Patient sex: M
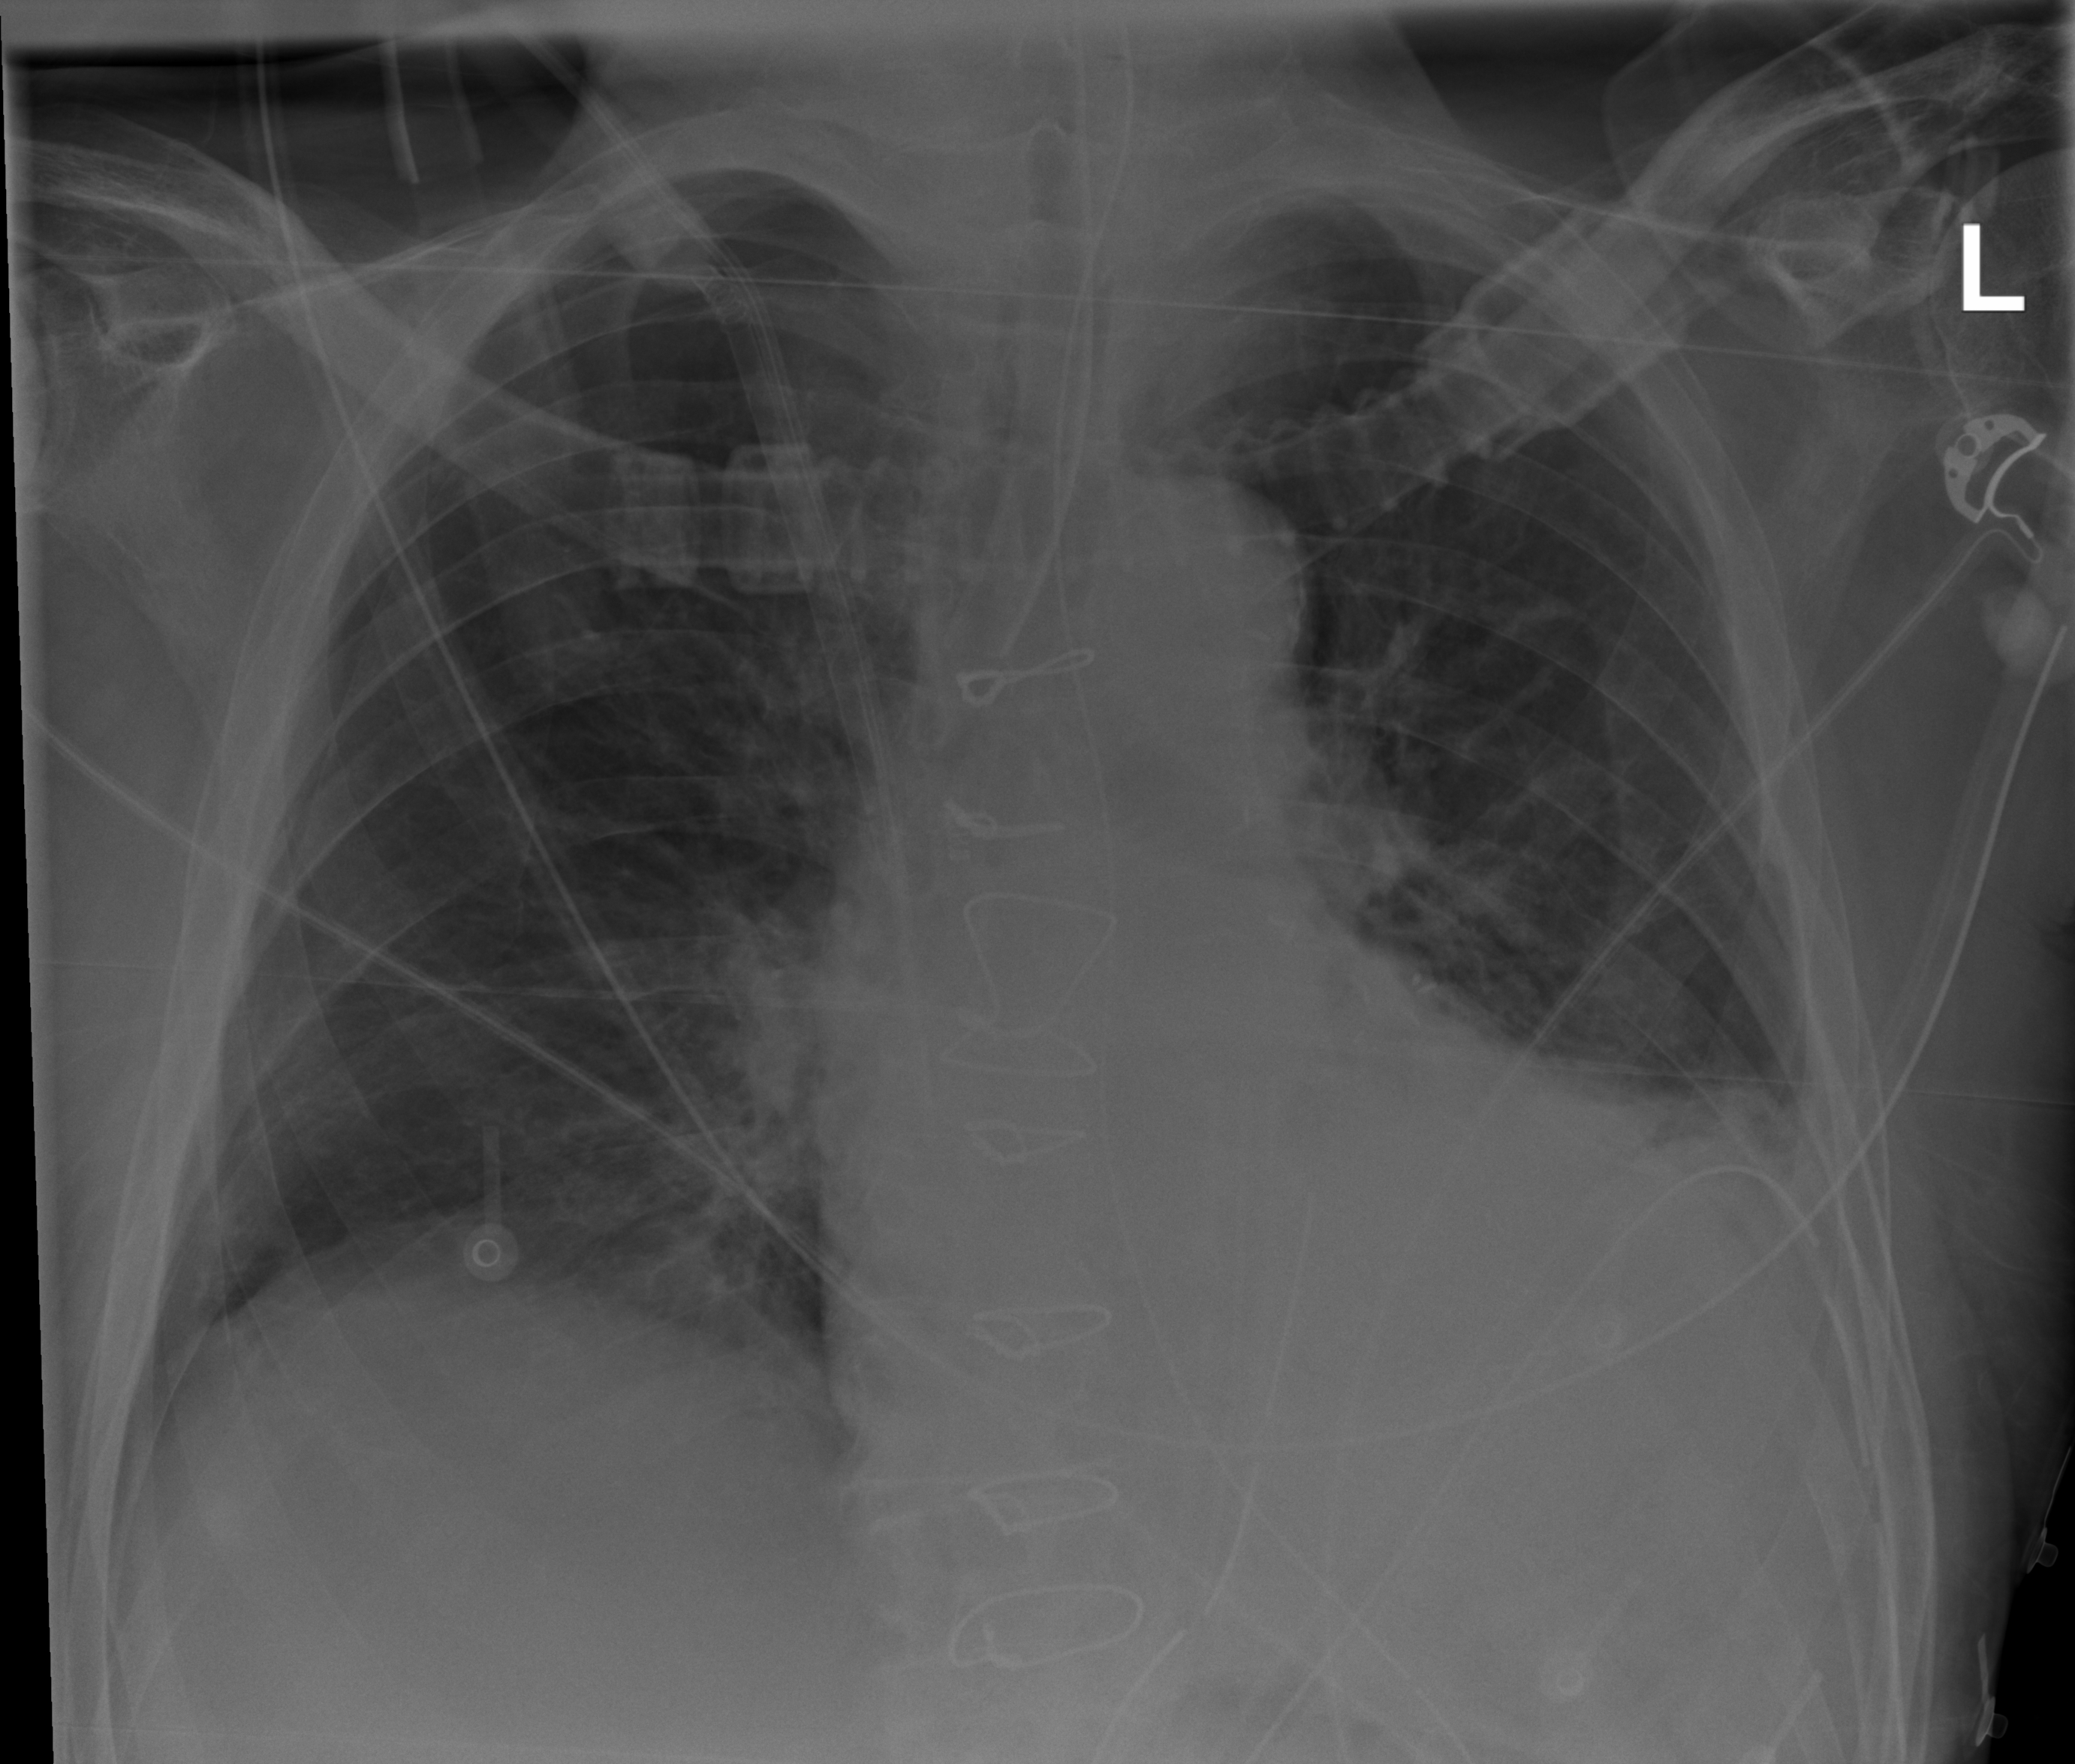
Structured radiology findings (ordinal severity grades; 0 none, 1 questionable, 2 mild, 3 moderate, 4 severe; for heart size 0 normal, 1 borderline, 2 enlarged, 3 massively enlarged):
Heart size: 2
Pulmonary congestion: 0
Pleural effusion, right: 1
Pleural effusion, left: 2
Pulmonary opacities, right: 0
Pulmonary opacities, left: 0
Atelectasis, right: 2
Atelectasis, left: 3